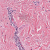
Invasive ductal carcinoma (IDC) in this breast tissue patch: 0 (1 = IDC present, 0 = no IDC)